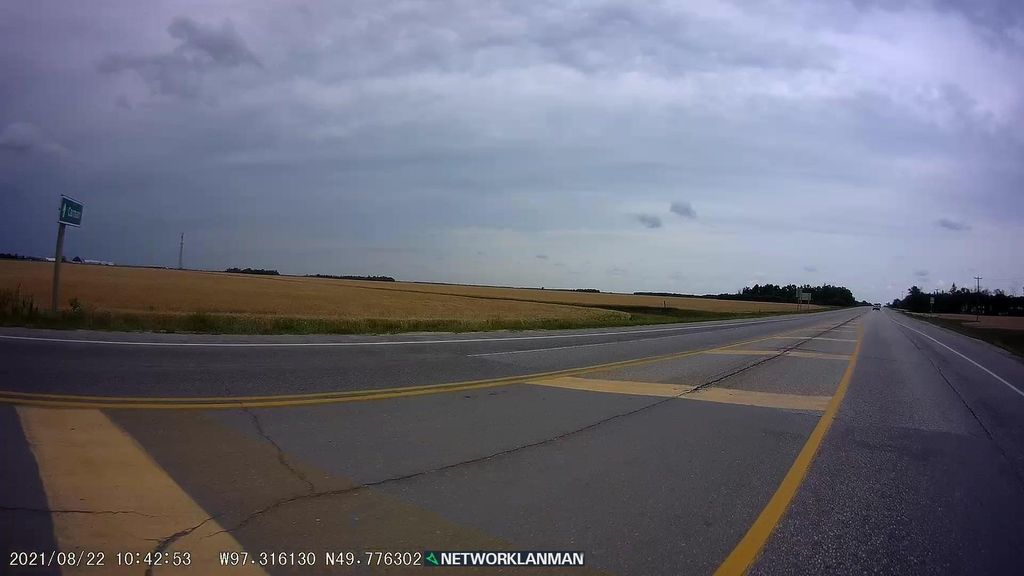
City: winnipeg